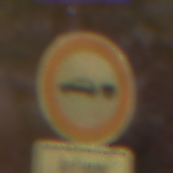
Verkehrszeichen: VerbotPersonenkraftwagenMitAnhaenger
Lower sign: PersonengruppenFrei2
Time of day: Night
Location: Outdoor (Suburban)
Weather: Clear
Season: NotSpecified
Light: Artificial